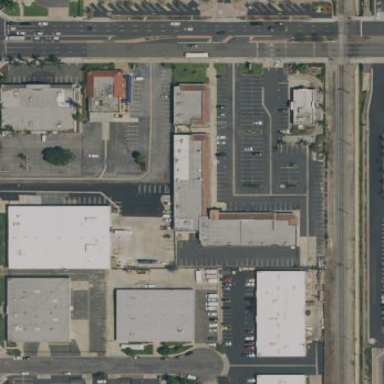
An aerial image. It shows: Commercial building.